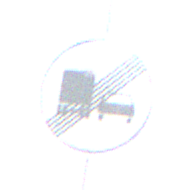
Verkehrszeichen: EndeUeberholverbotKraftfahrzeuge
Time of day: MorningAfternoon
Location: Outdoor (Suburban)
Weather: PartlyCloudy
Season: NotSpecified
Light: Natural